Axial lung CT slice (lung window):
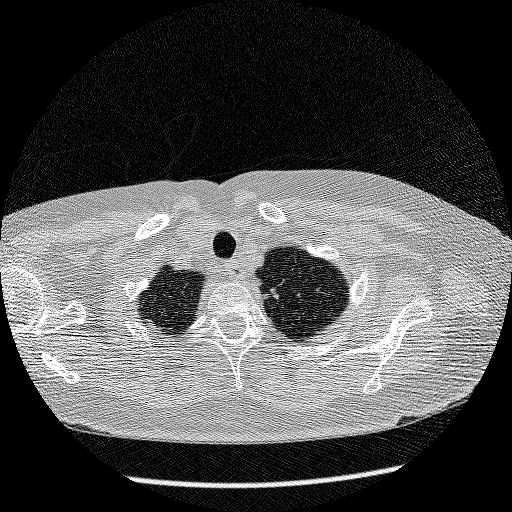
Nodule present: yes
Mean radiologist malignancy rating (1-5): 2.75